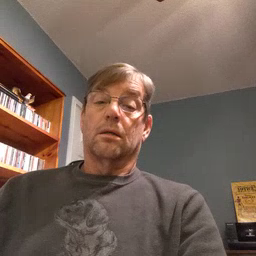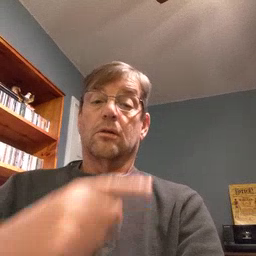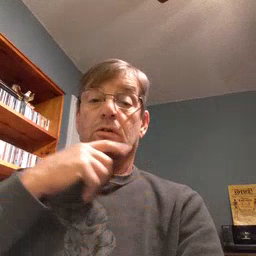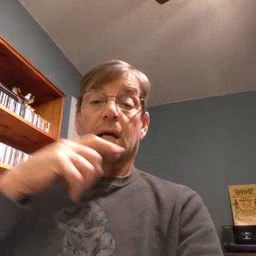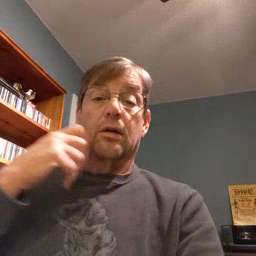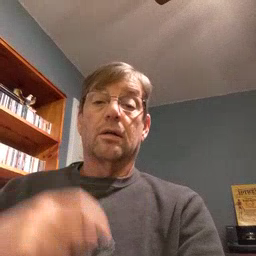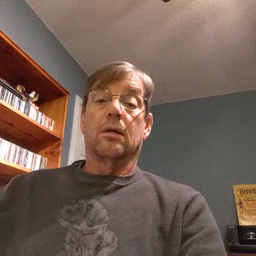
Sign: dryer